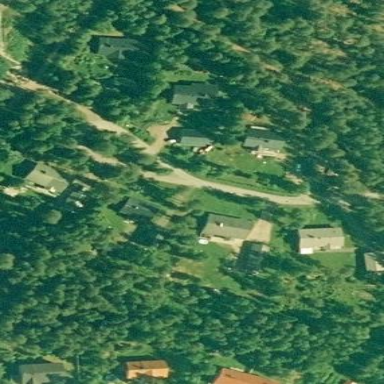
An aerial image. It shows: Residential area.